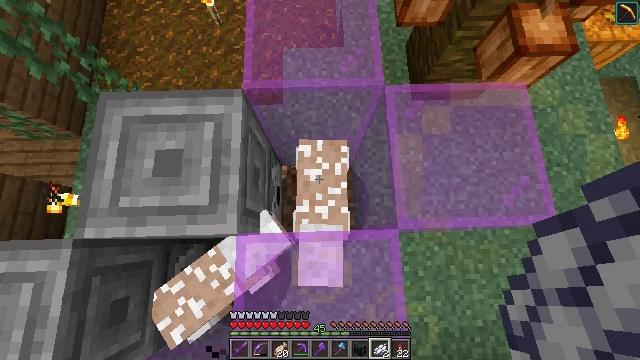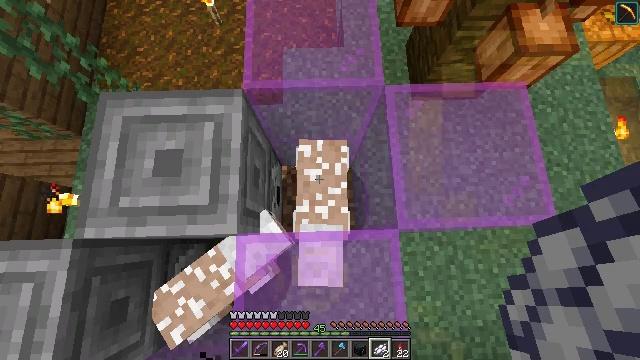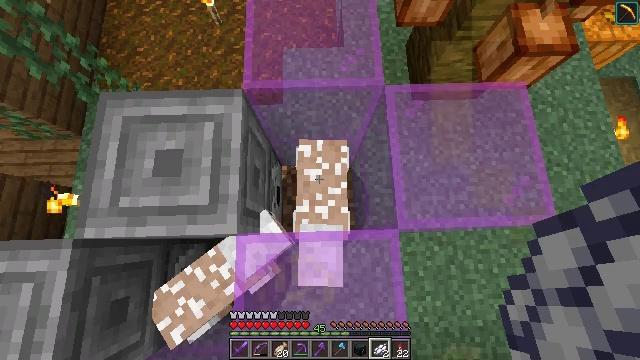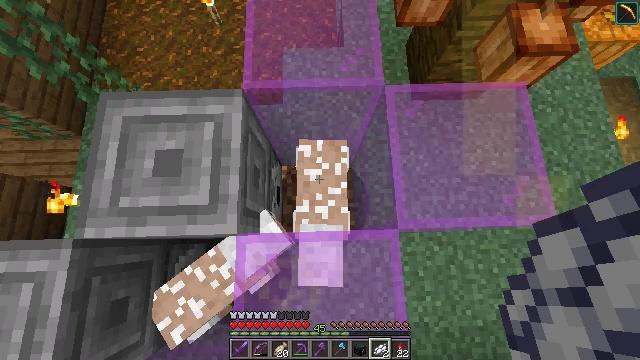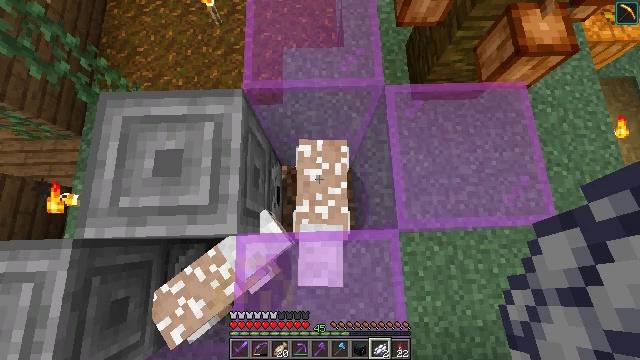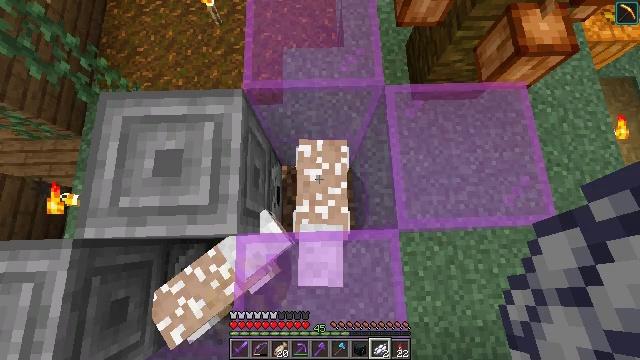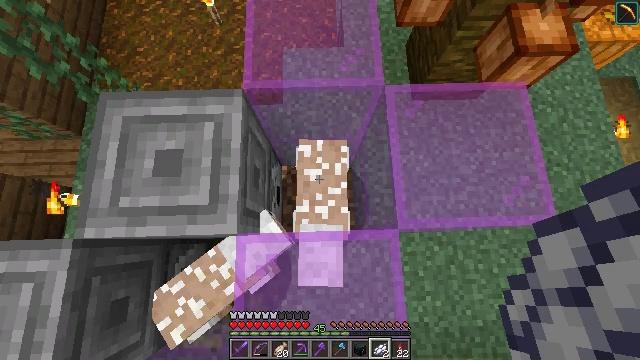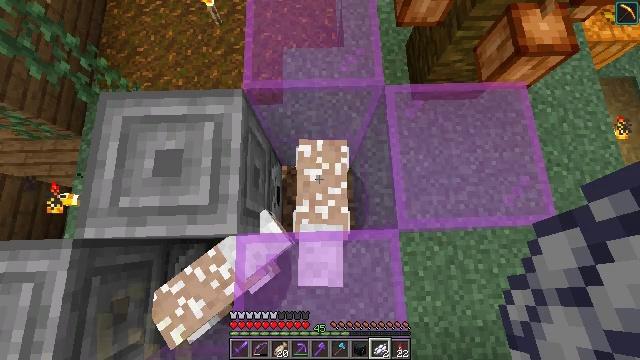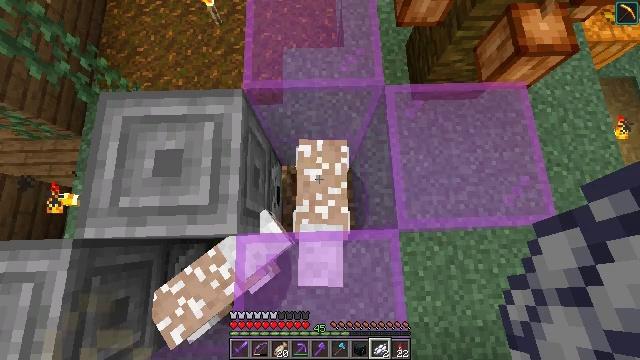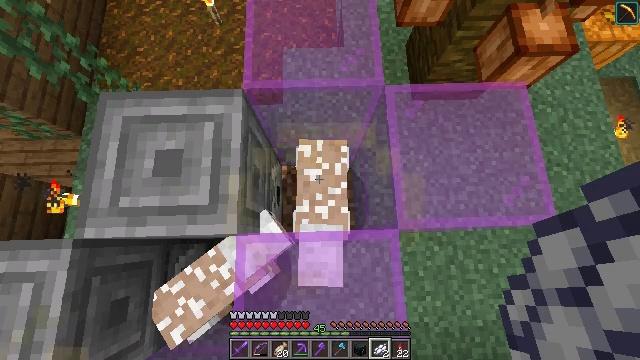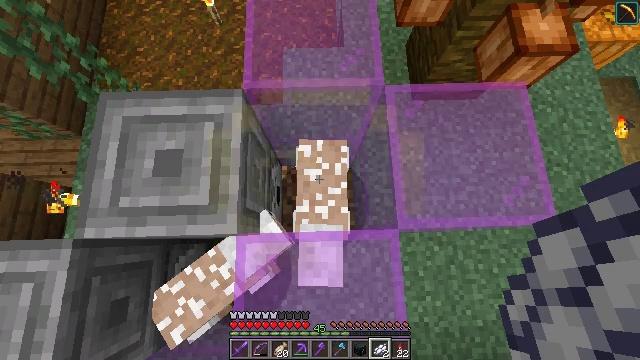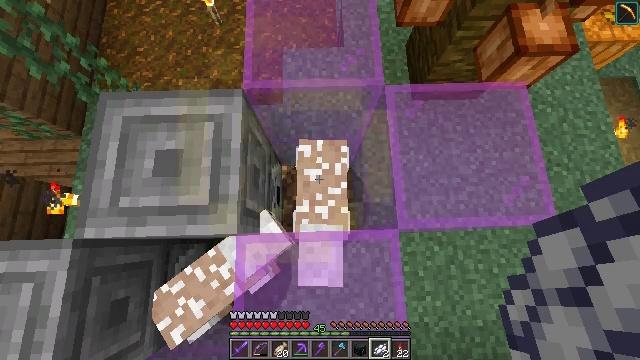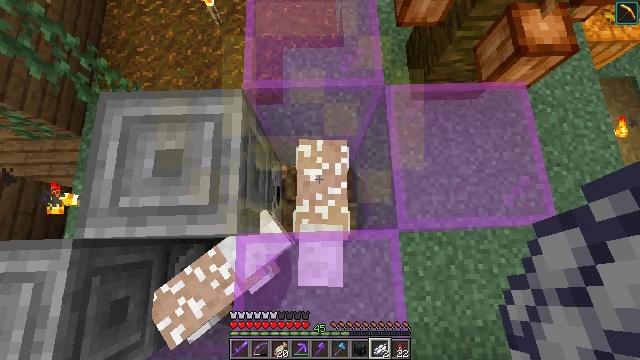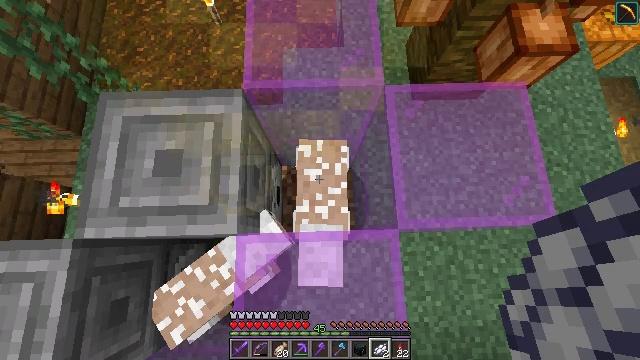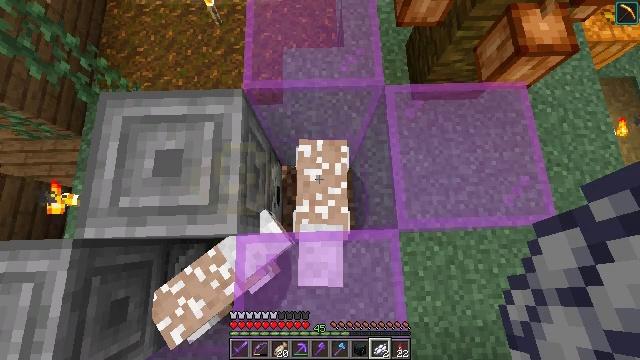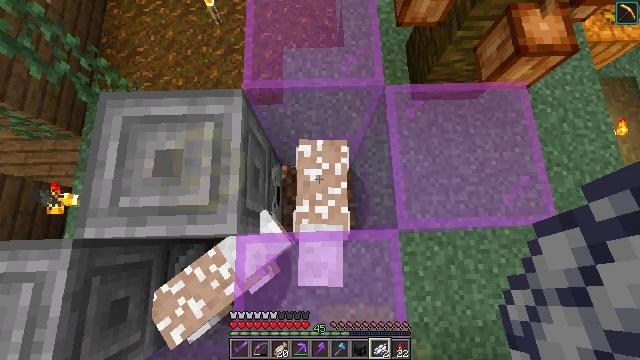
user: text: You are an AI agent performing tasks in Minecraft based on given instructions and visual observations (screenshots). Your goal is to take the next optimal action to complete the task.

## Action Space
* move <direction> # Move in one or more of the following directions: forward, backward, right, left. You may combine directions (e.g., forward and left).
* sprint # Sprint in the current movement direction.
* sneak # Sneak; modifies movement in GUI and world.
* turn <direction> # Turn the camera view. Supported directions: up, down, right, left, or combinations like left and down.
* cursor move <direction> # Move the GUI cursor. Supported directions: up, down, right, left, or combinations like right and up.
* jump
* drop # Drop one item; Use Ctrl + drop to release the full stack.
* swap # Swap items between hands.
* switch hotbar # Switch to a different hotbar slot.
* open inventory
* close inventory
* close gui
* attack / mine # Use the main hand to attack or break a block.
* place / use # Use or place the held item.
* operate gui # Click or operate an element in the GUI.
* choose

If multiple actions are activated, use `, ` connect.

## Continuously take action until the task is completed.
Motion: motion action
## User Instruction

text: drop white dye
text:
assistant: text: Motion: no_op
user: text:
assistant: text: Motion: no_op
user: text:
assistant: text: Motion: no_op
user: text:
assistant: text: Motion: no_op
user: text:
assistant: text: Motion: no_op
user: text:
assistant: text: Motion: no_op
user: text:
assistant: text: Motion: no_op
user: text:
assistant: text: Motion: no_op
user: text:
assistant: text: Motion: no_op
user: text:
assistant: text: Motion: no_op
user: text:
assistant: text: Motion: no_op
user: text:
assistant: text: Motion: no_op
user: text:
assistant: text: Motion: no_op
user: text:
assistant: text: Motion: no_op
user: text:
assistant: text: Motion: no_op
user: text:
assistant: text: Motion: no_op
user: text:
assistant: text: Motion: no_op
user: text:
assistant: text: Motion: no_op
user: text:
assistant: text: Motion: no_op
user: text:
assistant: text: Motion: no_op
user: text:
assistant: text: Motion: no_op
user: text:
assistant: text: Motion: no_op
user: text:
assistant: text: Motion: no_op
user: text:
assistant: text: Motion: no_op
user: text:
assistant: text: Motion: no_op
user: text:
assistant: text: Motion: no_op
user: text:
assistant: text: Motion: no_op
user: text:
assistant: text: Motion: no_op
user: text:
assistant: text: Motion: no_op
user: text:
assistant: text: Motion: no_op